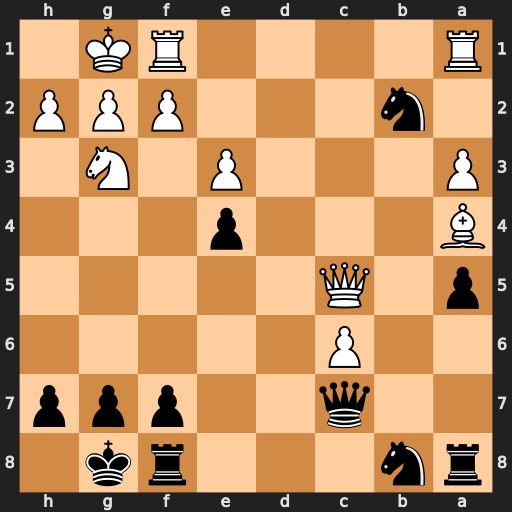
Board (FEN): rn3rk1/2q2ppp/2P5/p1Q5/B3p3/P3P1N1/1n3PPP/R4RK1
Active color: b
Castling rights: -
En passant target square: -
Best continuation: Nxa4 Qd4 Qxc6